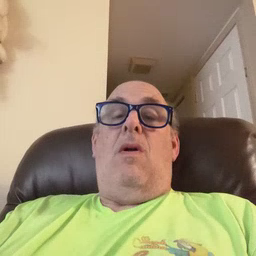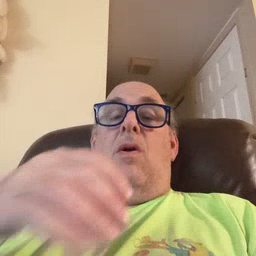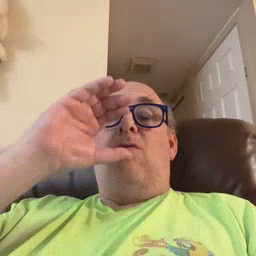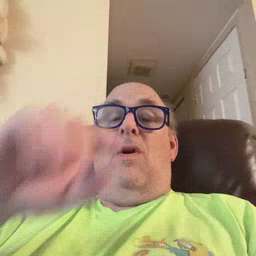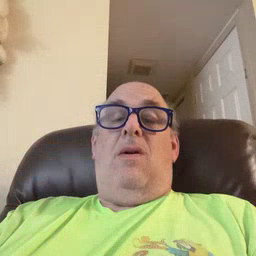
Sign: drink